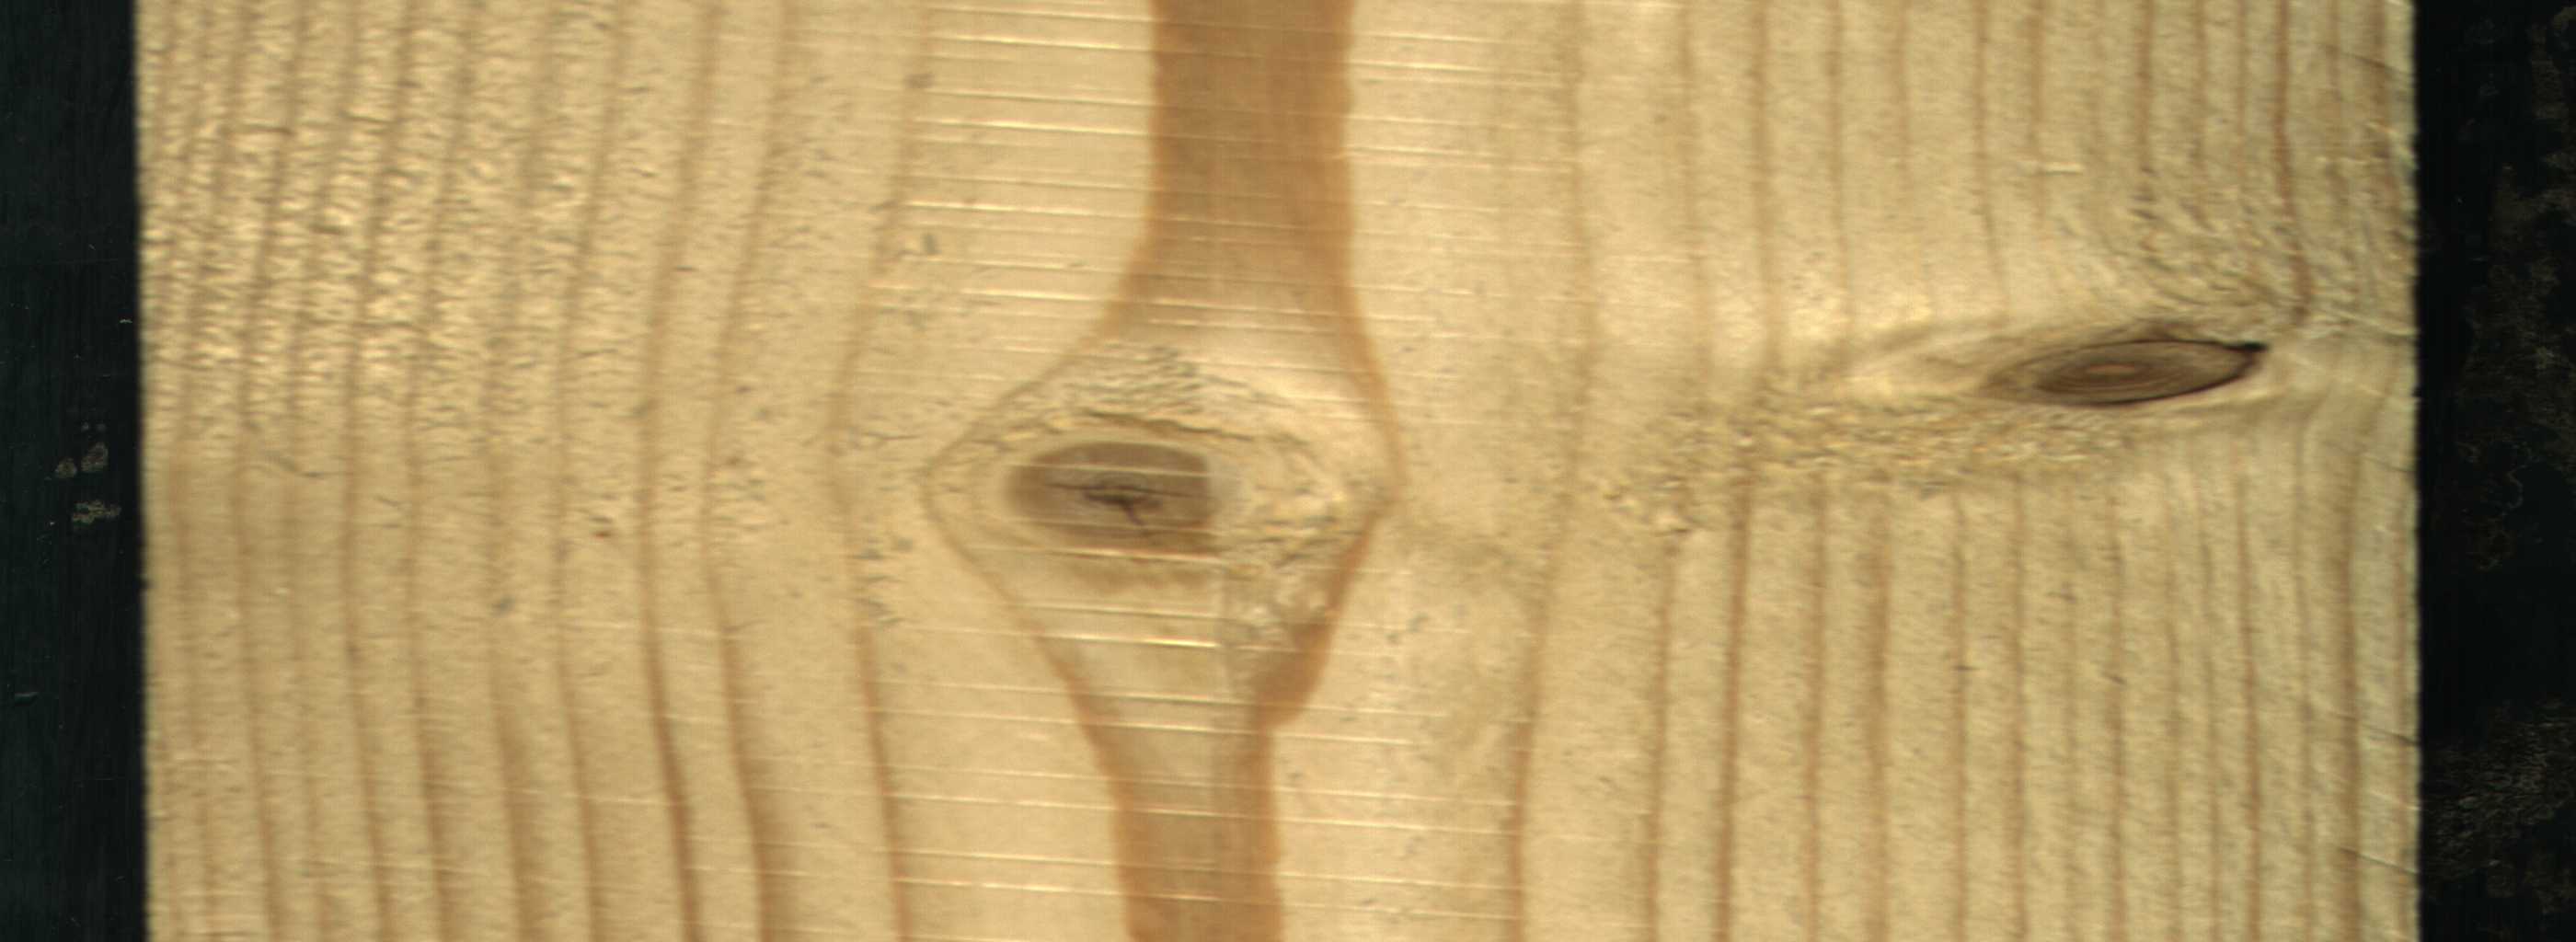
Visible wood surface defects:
knot_with_crack
Dead_Knot